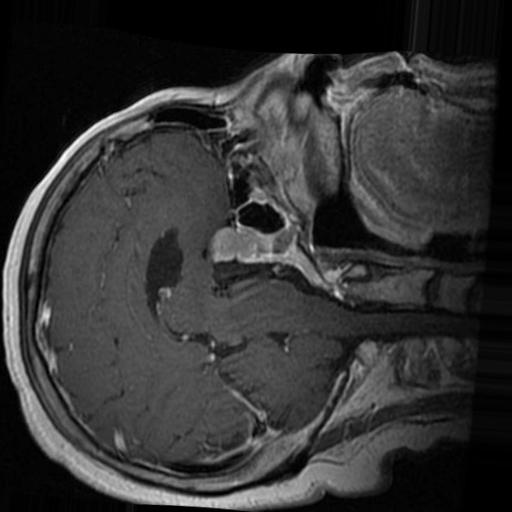
Label: brain_tumor